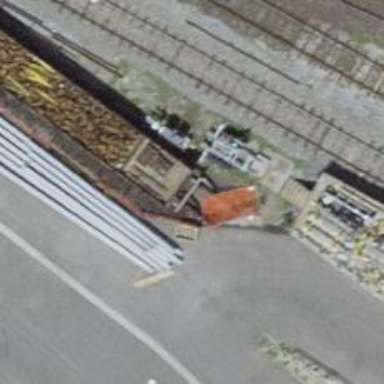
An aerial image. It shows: Railway buffer stop.